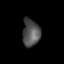
Tissue: lung
Cell type: Endothelial cells
Senescence score: 0.7125
Nuclear area (px): 473
Mean DAPI intensity: 80.55